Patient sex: F
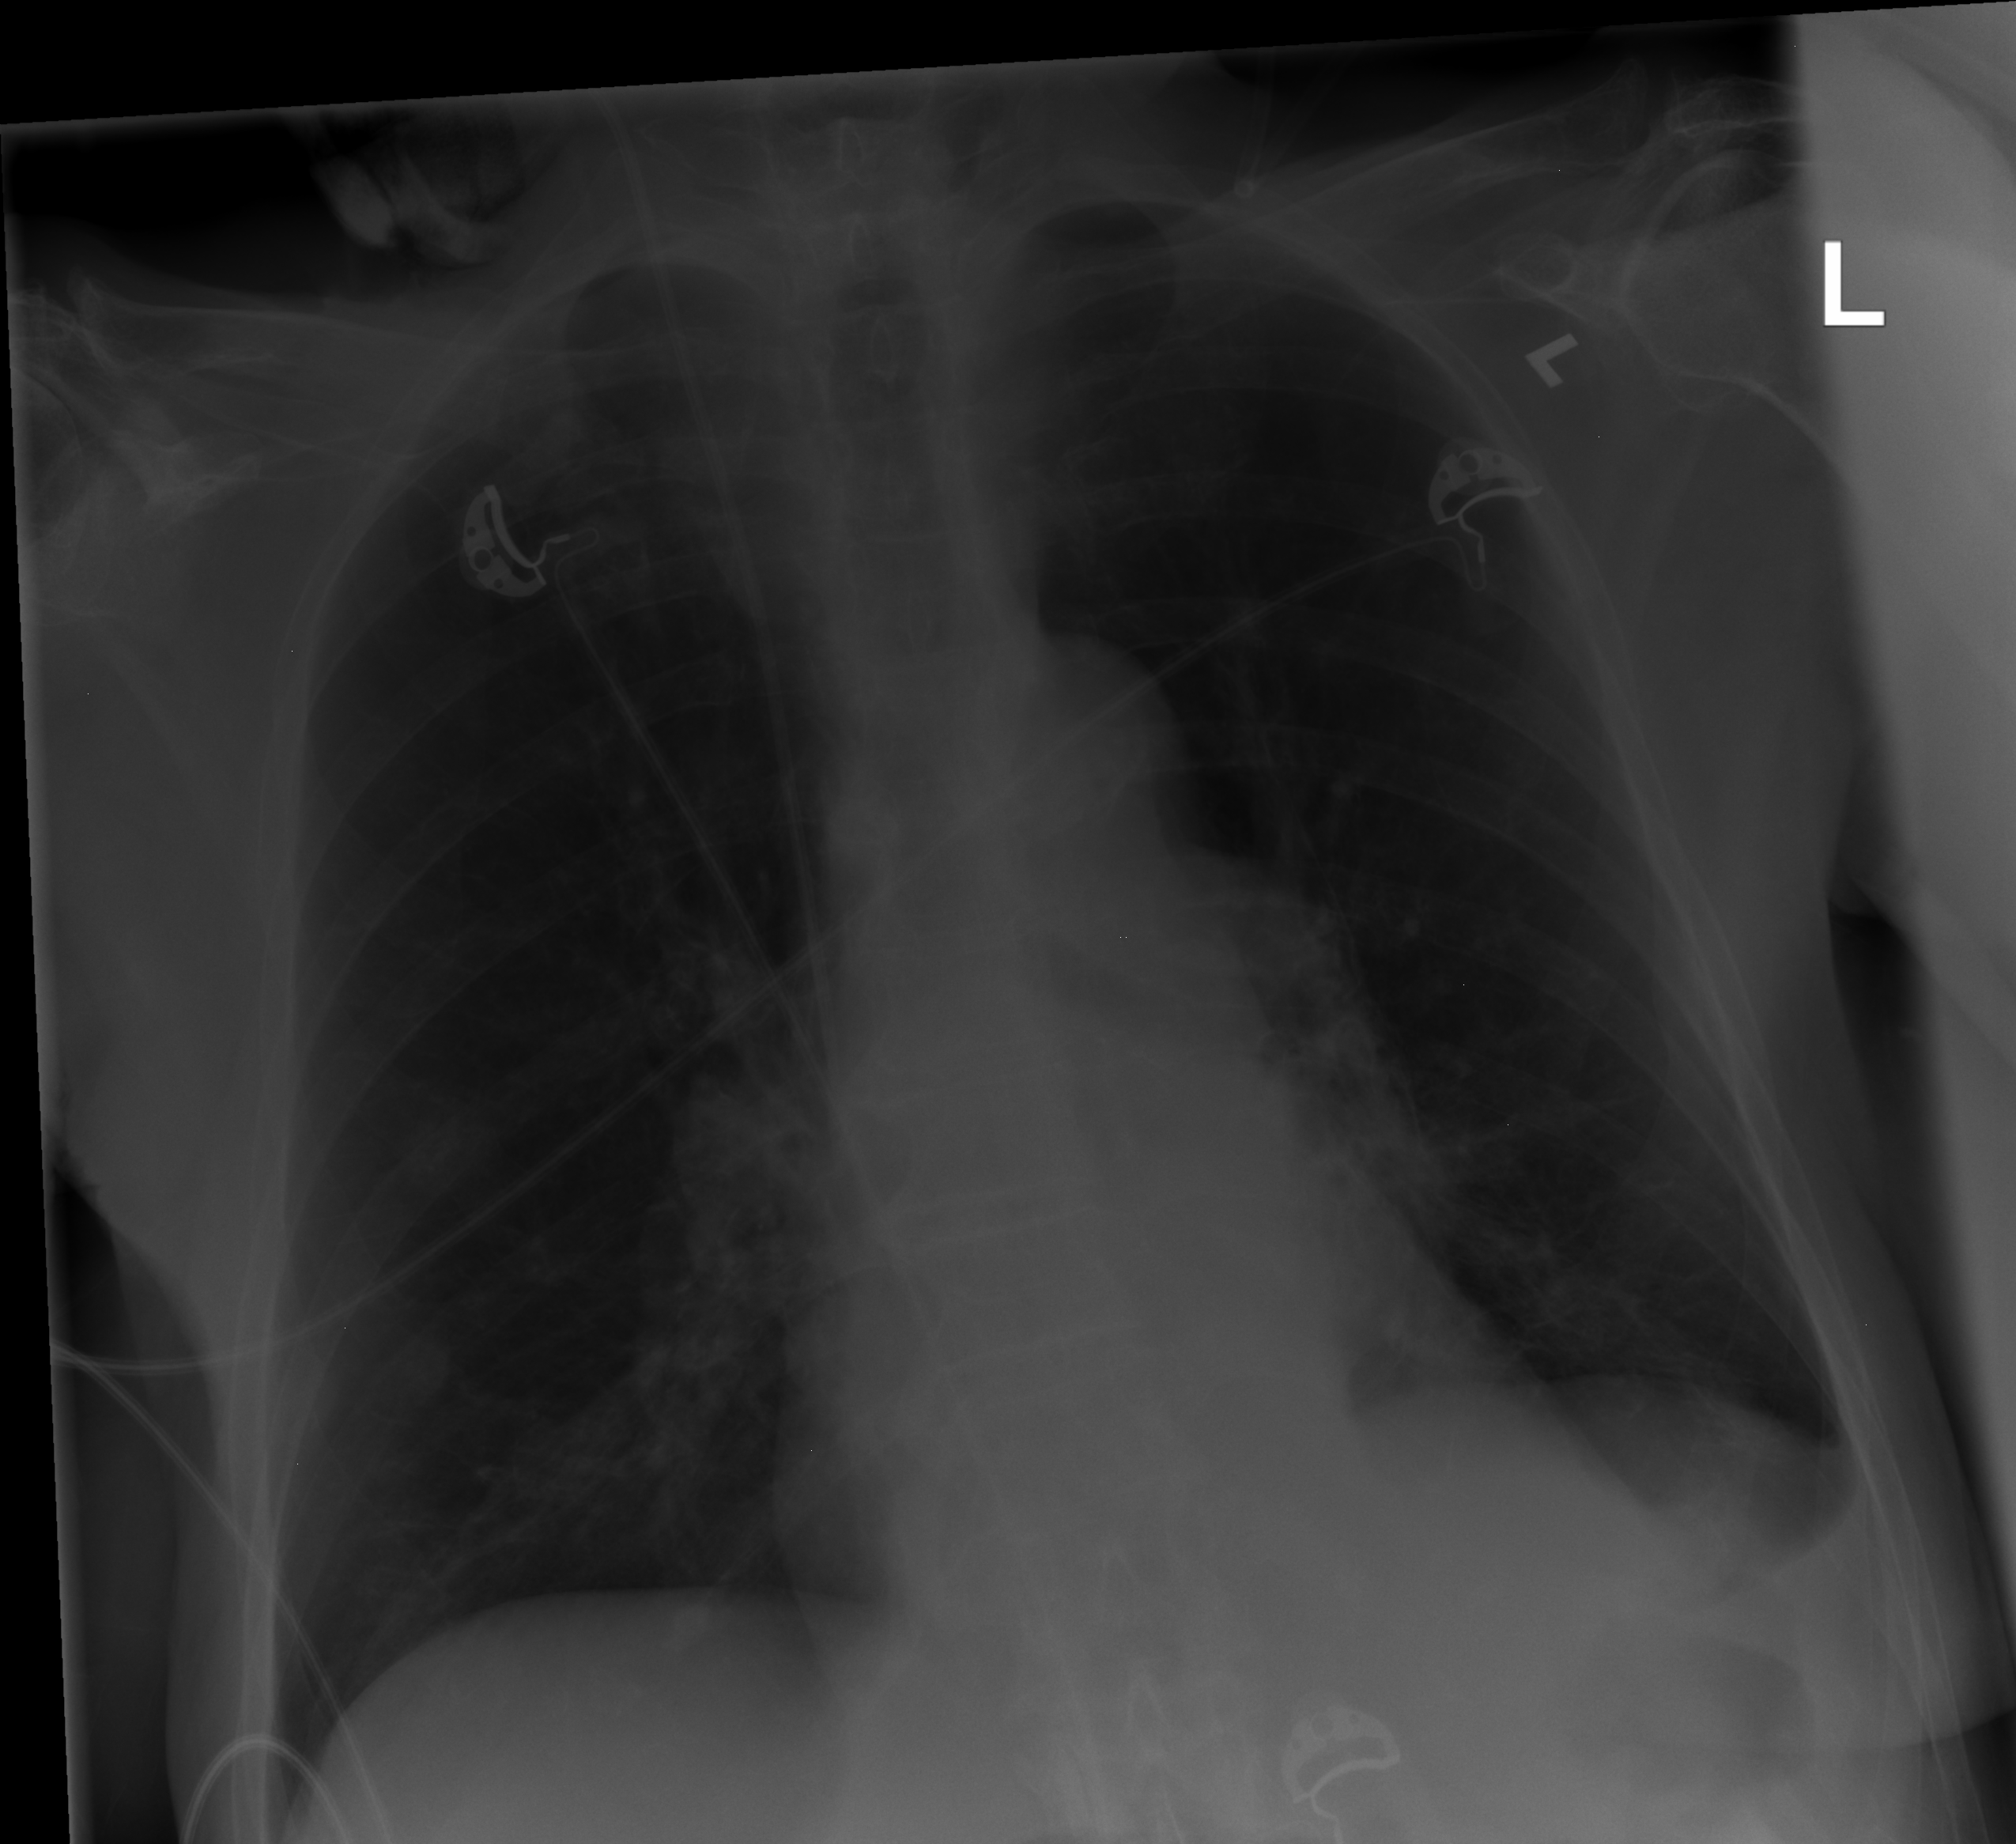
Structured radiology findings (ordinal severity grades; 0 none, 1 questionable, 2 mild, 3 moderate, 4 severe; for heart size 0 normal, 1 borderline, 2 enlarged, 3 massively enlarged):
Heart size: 0
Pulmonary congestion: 0
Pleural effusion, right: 0
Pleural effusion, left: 0
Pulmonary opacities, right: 0
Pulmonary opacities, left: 2
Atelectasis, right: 0
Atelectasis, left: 0